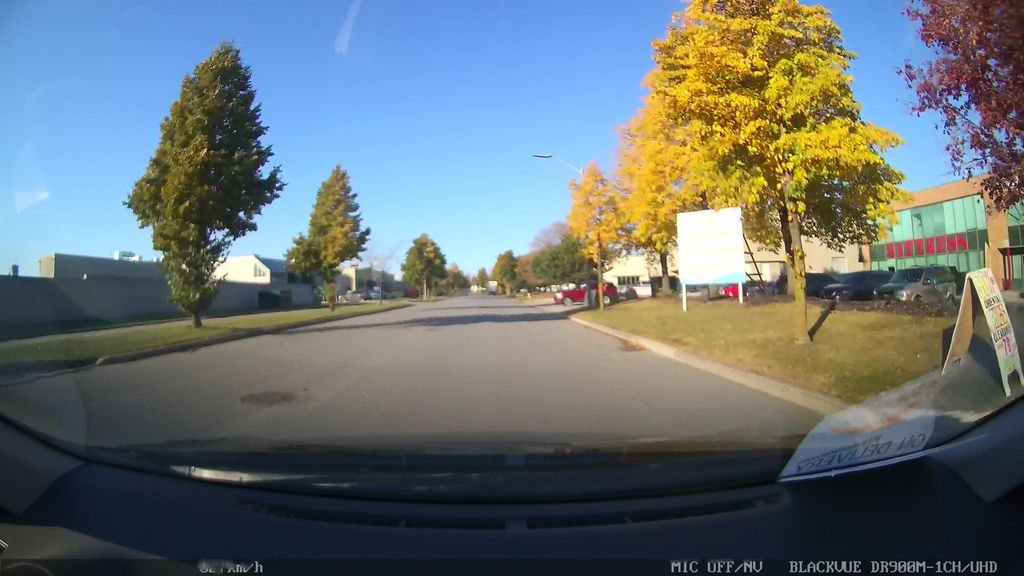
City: toronto